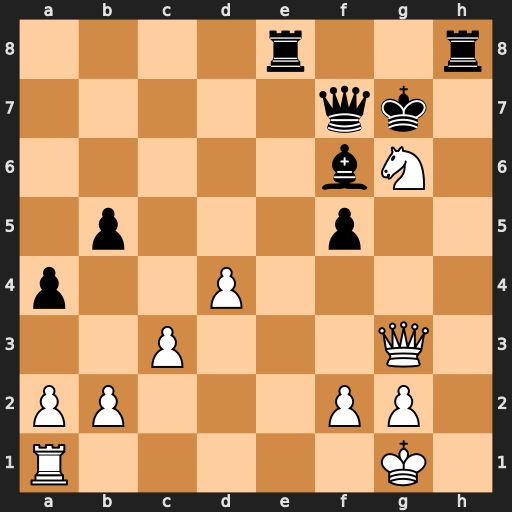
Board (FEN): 4r2r/5qk1/5bN1/1p3p2/p2P4/2P3Q1/PP3PP1/R5K1
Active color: w
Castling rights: -
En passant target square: -
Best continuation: Ne5+ Kf8 Nxf7